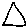
Label: triangle